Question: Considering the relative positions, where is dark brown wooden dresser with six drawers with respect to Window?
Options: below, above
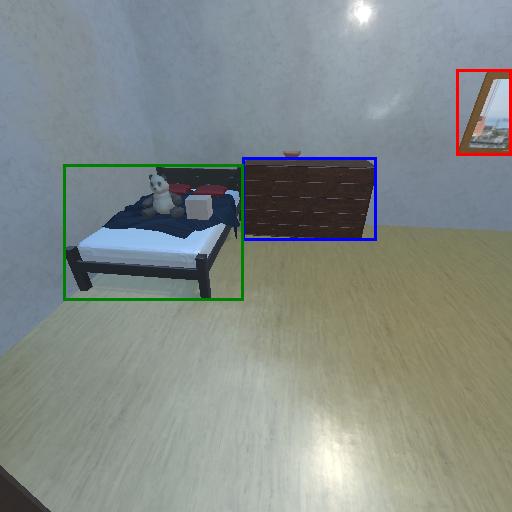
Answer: below